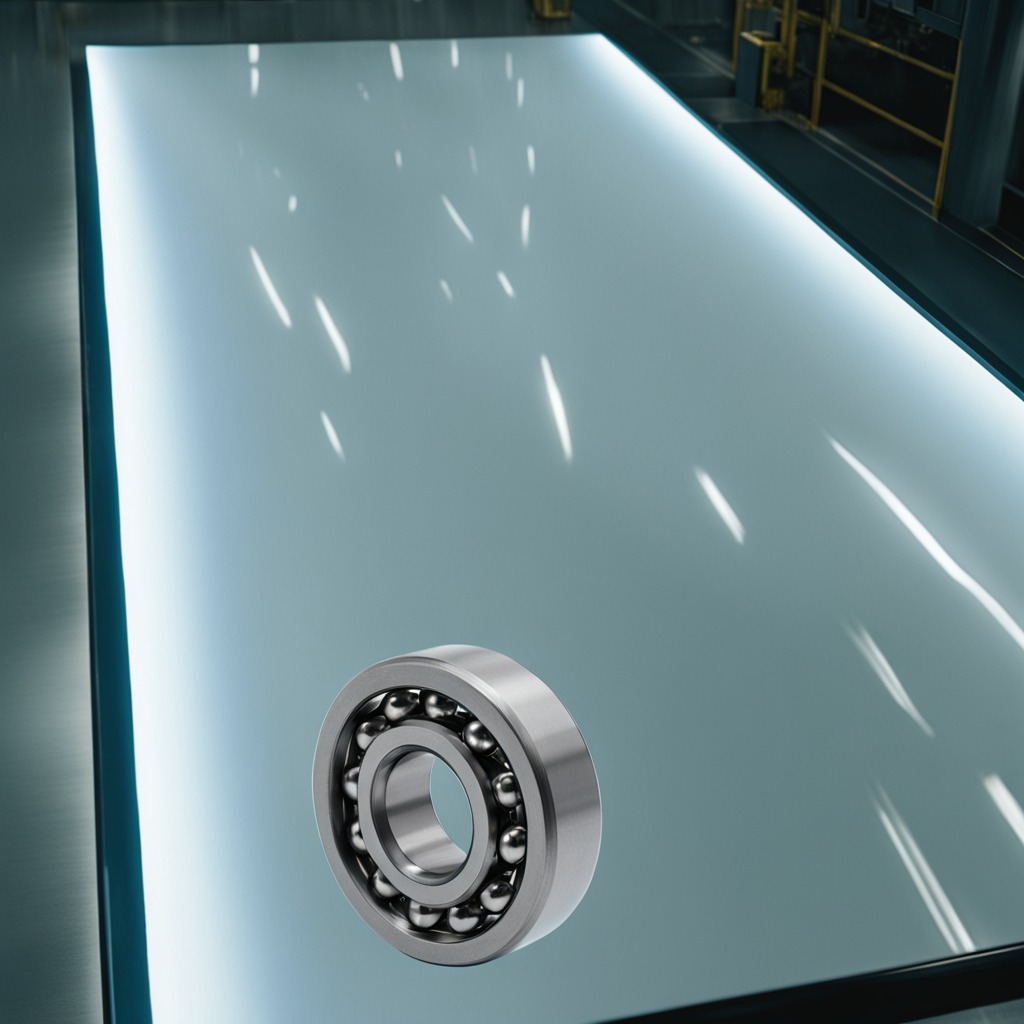
A metal ball bearing is lying on a high-gloss table in a ship maintenance bay industrial lighting.